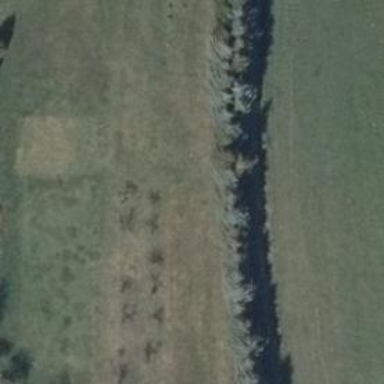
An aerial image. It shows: Row of evergreen trees with needle-leaved foliage.